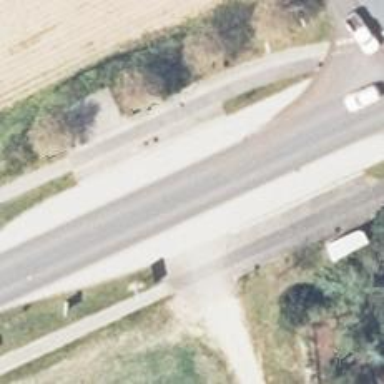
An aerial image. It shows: Public transport stop position.